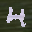
Label: 4